Interaction volume radius: 10 \u00c5
Interaction volume height: 15 \u00c5
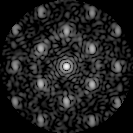
Disorder parameter: 0.453